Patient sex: F
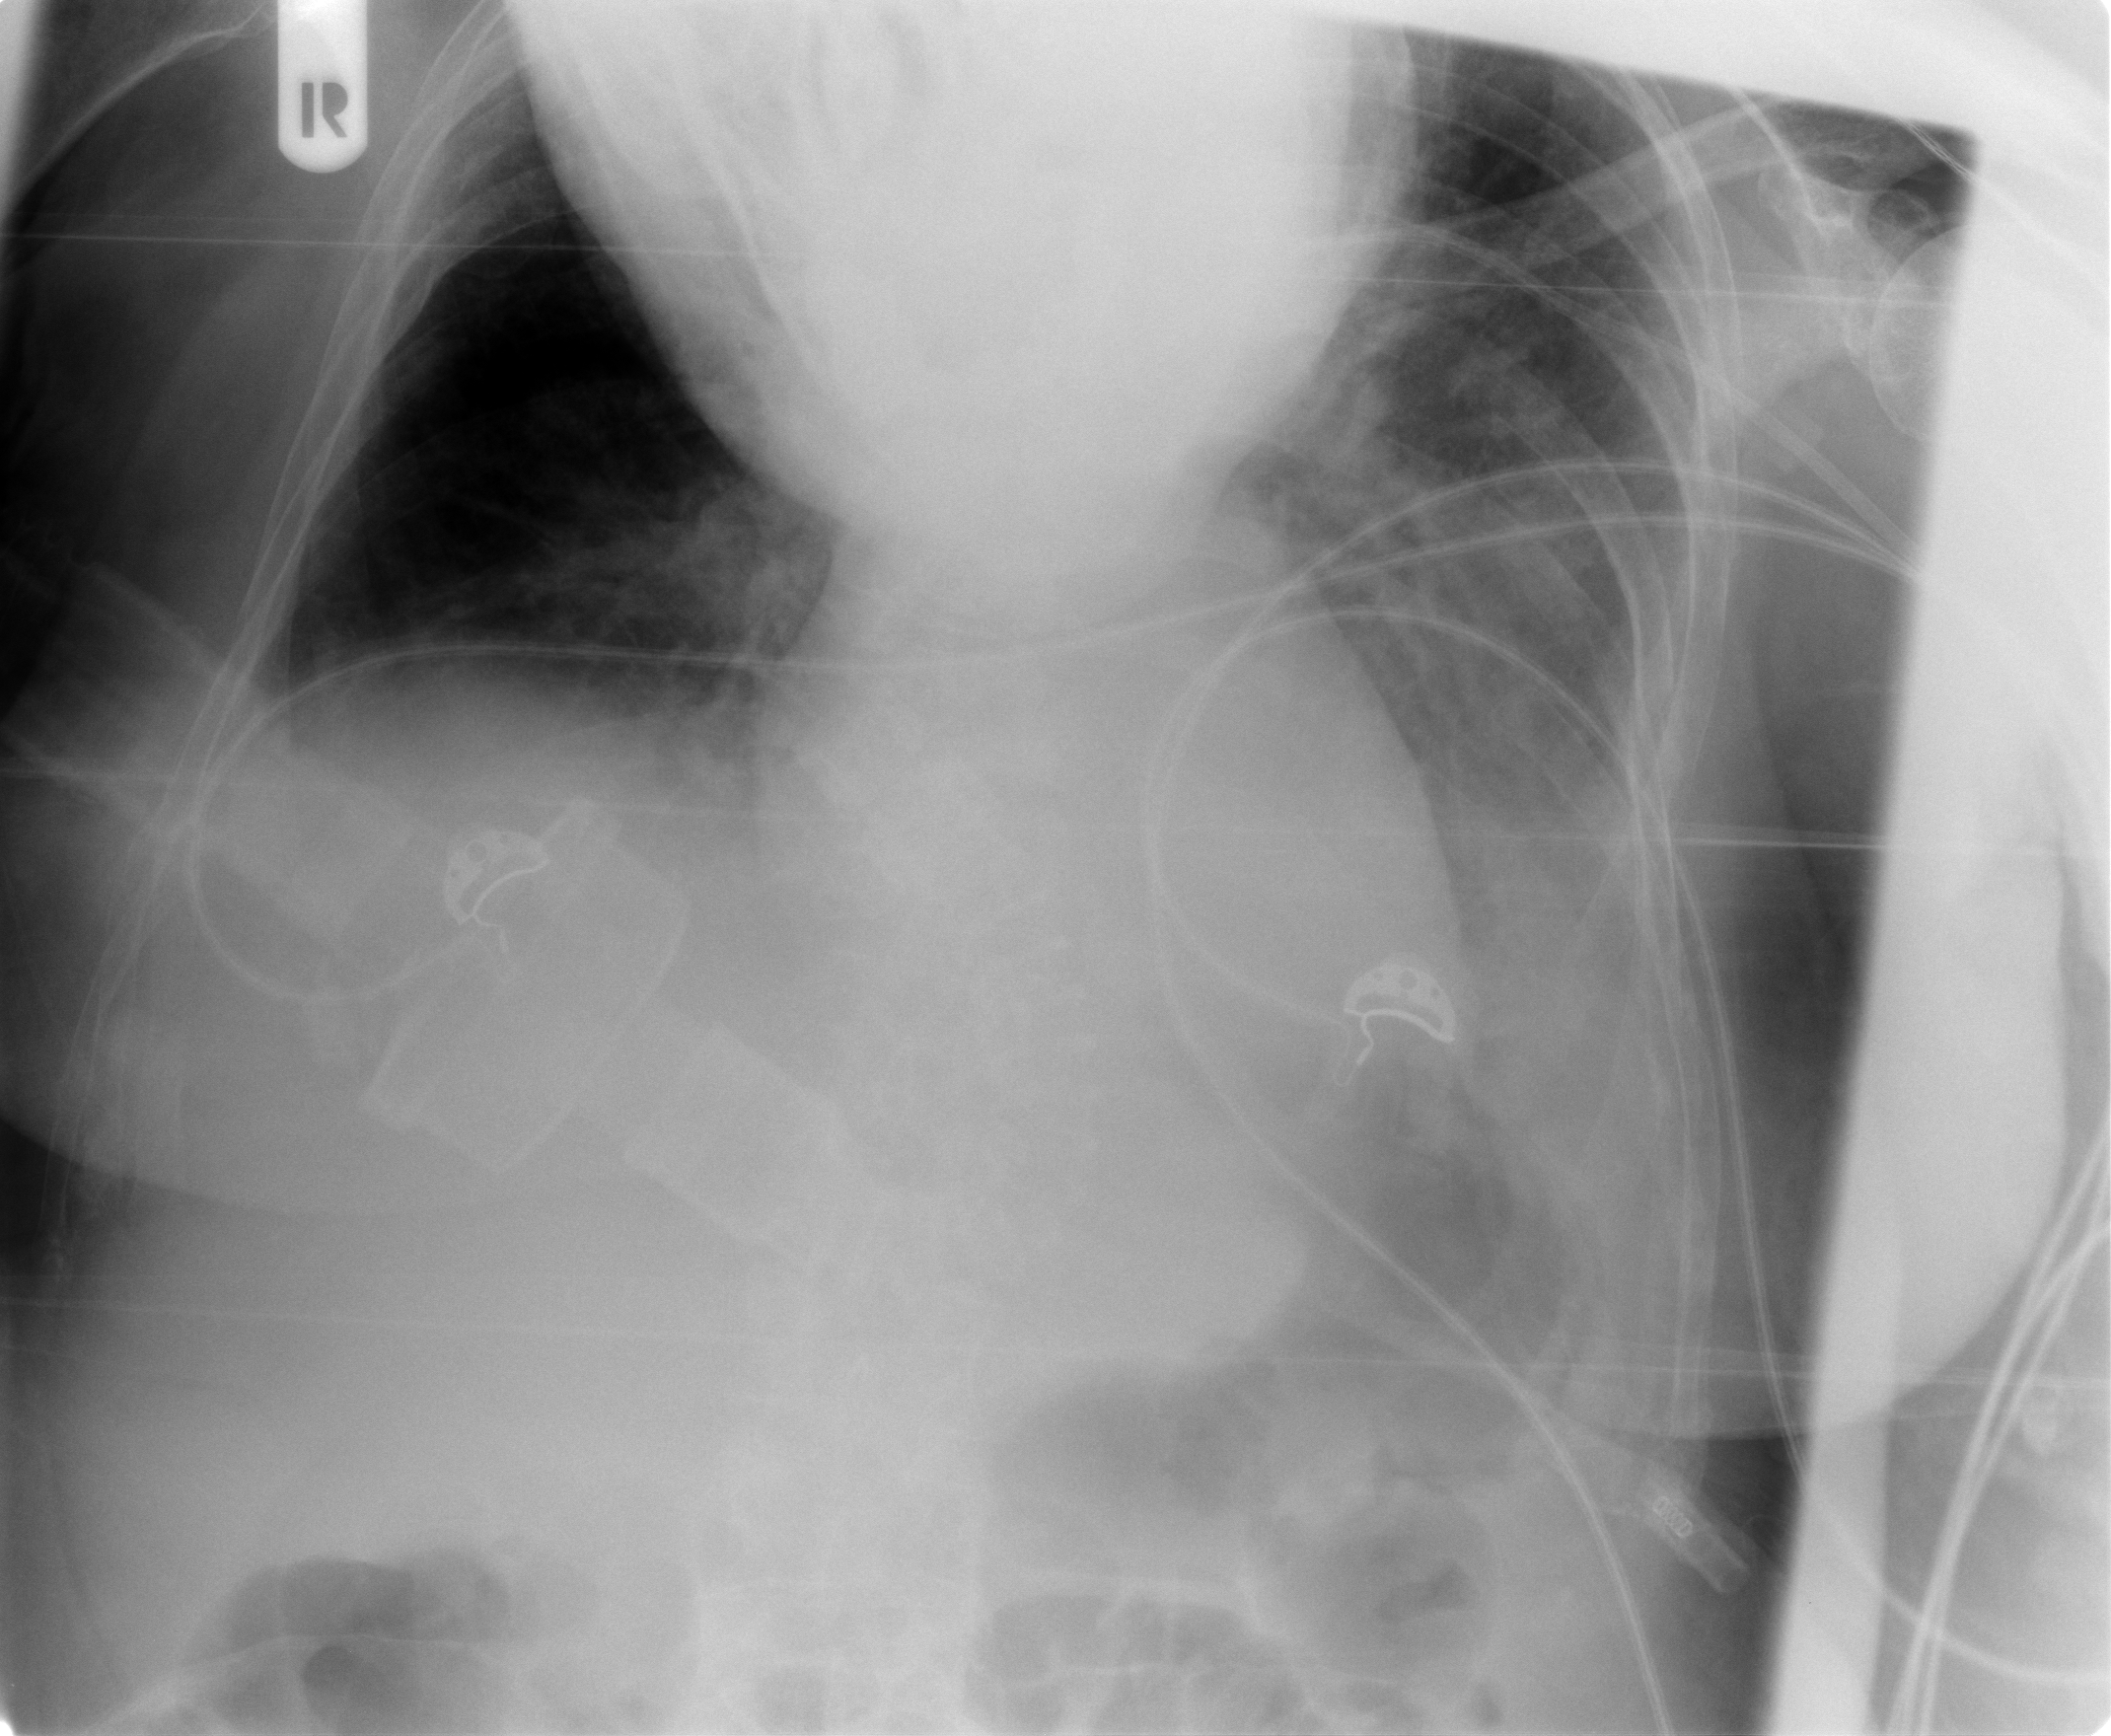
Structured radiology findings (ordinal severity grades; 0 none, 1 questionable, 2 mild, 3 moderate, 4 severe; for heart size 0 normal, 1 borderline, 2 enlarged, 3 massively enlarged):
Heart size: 1
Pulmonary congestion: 3
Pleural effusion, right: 2
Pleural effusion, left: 2
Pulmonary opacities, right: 0
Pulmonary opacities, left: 2
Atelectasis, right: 0
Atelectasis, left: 2